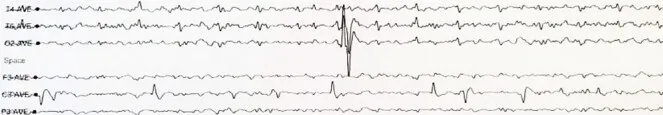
EEG features of continuous periodic biphasic and triphasic complexes and generalized slow waves.
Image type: electrography (eeg)